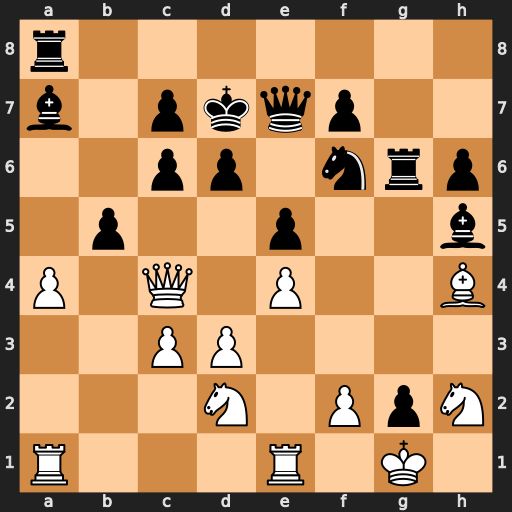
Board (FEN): r7/b1pkqp2/2pp1nrp/1p2p2b/P1Q1P2B/2PP4/3N1PpN/R3R1K1
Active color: w
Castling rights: -
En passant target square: -
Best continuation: axb5 cxb5 Qxb5+